Question: The logic behind assets folder in rails to make it faster as soon as I understood. However, my app works slow. I think I am doing something wrong.
So, I have css files and js files in assets folders. But some of them are just for 1 pages. But all the files are loaded. I guess because of the 'application.js' has
'''
//= require_tree .
'''
Or the same for css. In this case, whatever the page I click all the css and js files are loaded. Here is the hierarchy of the folders;

here is whats loaded;
'''
<html>
<head>
<title>Sign up | Ruby on Rails Tutorial Sample App</title>
<link rel="stylesheet" media="all" href="/assets/account_activations-64e62ddc273c2f5847f30d698ca14b67.css?body=1" data-turbolinks-track="true" />
<link rel="stylesheet" media="all" href="/assets/boats-64e62ddc273c2f5847f30d698ca14b67.css?body=1" data-turbolinks-track="true" />
<link rel="stylesheet" media="all" href="/assets/carousel-956151185eb5b53745598c8940f18077.css?body=1" data-turbolinks-track="true" />
<link rel="stylesheet" media="all" href="/assets/custom-77b5d56b10f05640161b7c57eb235662.css?body=1" data-turbolinks-track="true" />
<link rel="stylesheet" media="all" href="/assets/main-64e62ddc273c2f5847f30d698ca14b67.css?body=1" data-turbolinks-track="true" />
<link rel="stylesheet" media="all" href="/assets/password_resets-64e62ddc273c2f5847f30d698ca14b67.css?body=1" data-turbolinks-track="true" />
<link rel="stylesheet" media="all" href="/assets/profiles-64e62ddc273c2f5847f30d698ca14b67.css?body=1" data-turbolinks-track="true" />
<link rel="stylesheet" media="all" href="/assets/sessions-64e62ddc273c2f5847f30d698ca14b67.css?body=1" data-turbolinks-track="true" />
<link rel="stylesheet" media="all" href="/assets/users-64e62ddc273c2f5847f30d698ca14b67.css?body=1" data-turbolinks-track="true" />
<link rel="stylesheet" media="all" href="/assets/application-cd159239290bb1f8647f0f7d39aa3ffc.css?body=1" data-turbolinks-track="true" />
<script src="/assets/jquery-87424c3c19e96d4fb033c10ebe21ec40.js?body=1" data-turbolinks-track="true"></script>
<script src="/assets/jquery_ujs-e27bd20a10d28155845a22d71ef94f2f.js?body=1" data-turbolinks-track="true"></script>
<script src="/assets/turbolinks-d9dcd5206ee131f11181e8ca09537148.js?body=1" data-turbolinks-track="true"></script>
<script src="/assets/bootstrap/affix-4aa497ad1a679d7fa3de7aa10db2c248.js?body=1" data-turbolinks-track="true"></script>
<script src="/assets/bootstrap/alert-f0634df255bb1dc37f98c8be82434bec.js?body=1" data-turbolinks-track="true"></script>
<script src="/assets/bootstrap/button-1189204cf501fc7ddbe0384f5c7a3e04.js?body=1" data-turbolinks-track="true"></script>
<script src="/assets/bootstrap/carousel-65843039ab1c8b32832fda680448146a.js?body=1" data-turbolinks-track="true"></script>
<script src="/assets/bootstrap/collapse-4d358a4cbe9ca0a9cc3e124610787f88.js?body=1" data-turbolinks-track="true"></script>
<script src="/assets/bootstrap/dropdown-a234ed5390532f267df4f5a13236de95.js?body=1" data-turbolinks-track="true"></script>
<script src="/assets/bootstrap/tab-54d92c1012635a68526fcf2590679f4a.js?body=1" data-turbolinks-track="true"></script>
<script src="/assets/bootstrap/transition-8cd2695d7ee2b30315b7e024422eb427.js?body=1" data-turbolinks-track="true"></script>
<script src="/assets/bootstrap/scrollspy-5e0c86e7fbc3752c3898df3c690e52fb.js?body=1" data-turbolinks-track="true"></script>
<script src="/assets/bootstrap/modal-b75feab289989a62ead5720c2b655fca.js?body=1" data-turbolinks-track="true"></script>
<script src="/assets/bootstrap/tooltip-5a9f4a24a67c380028b0164a546de5f4.js?body=1" data-turbolinks-track="true"></script>
<script src="/assets/bootstrap/popover-9666a38e5d68a25bd4e839bee36f5d30.js?body=1" data-turbolinks-track="true"></script>
<script src="/assets/bootstrap-sprockets-3ca152e549e0b8086e1891275d70a987.js?body=1" data-turbolinks-track="true"></script>
<script src="/assets/account_activations-fcec5b5a277ac7c20cc9f45a209a3bcd.js?body=1" data-turbolinks-track="true"></script>
<script src="/assets/boats-fcec5b5a277ac7c20cc9f45a209a3bcd.js?body=1" data-turbolinks-track="true"></script>
<script src="/assets/main-fcec5b5a277ac7c20cc9f45a209a3bcd.js?body=1" data-turbolinks-track="true"></script>
<script src="/assets/password_resets-fcec5b5a277ac7c20cc9f45a209a3bcd.js?body=1" data-turbolinks-track="true"></script>
<script src="/assets/profiles-fcec5b5a277ac7c20cc9f45a209a3bcd.js?body=1" data-turbolinks-track="true"></script>
<script src="/assets/sessions-fcec5b5a277ac7c20cc9f45a209a3bcd.js?body=1" data-turbolinks-track="true"></script>
<script src="/assets/users-fcec5b5a277ac7c20cc9f45a209a3bcd.js?body=1" data-turbolinks-track="true"></script>
<script src="/assets/application-1864dbf2e5658f9c8b55e81bcaaf8de2.js?body=1" data-turbolinks-track="true"></script>
<meta name="csrf-param" content="authenticity_token" />
<meta name="csrf-token" content="lRaTLkwxRWtgHZP3j1YyWpvkZoo09sR6R4WadYcI+g3I1JHsA3d64FPpW1a76heApiM6FnNRgnueX9aAX2pBNw==" />
<!--[if lt IE 9]>
'''
Sorry for the long post, is there a way to reorganize everything, so any of them works with its related page?. Thanks
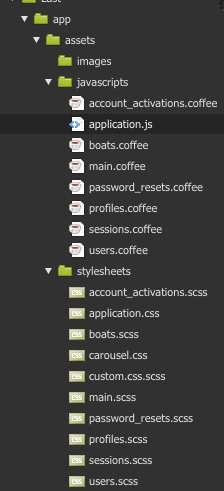
Answer: Yes you are correct that due to '//= require_tree .' all the 'js' files are loaded and this is what rails does. But you are currently in development environment which shows each file separately. And yes it affects the speed but to make it faster what rails does that in production mode it compiles all the files into one (css and js files). You can read more about this here:
<URL>
And an advice is to delete all the blank css and js files. I mean that while you generate a resource, controller or scaffold then it creates a css and js file of same. So if it is not in use then delete it.
Hope this helps.